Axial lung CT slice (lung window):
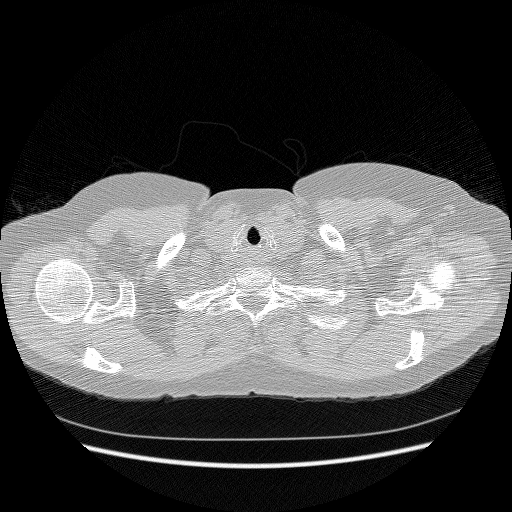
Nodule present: no